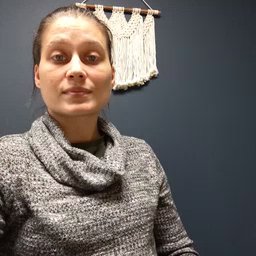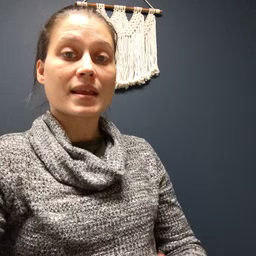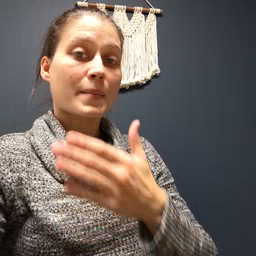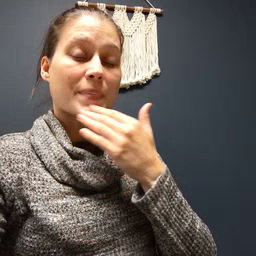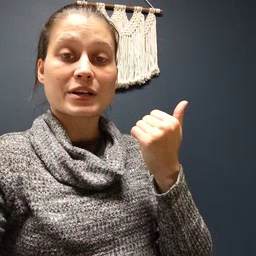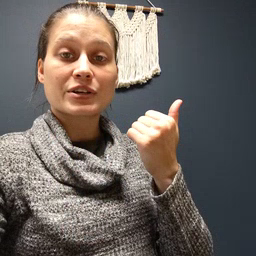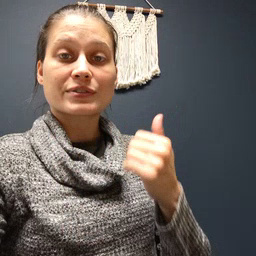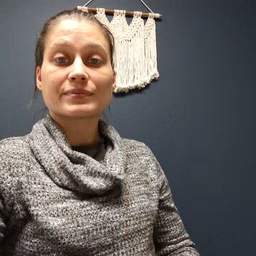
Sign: better